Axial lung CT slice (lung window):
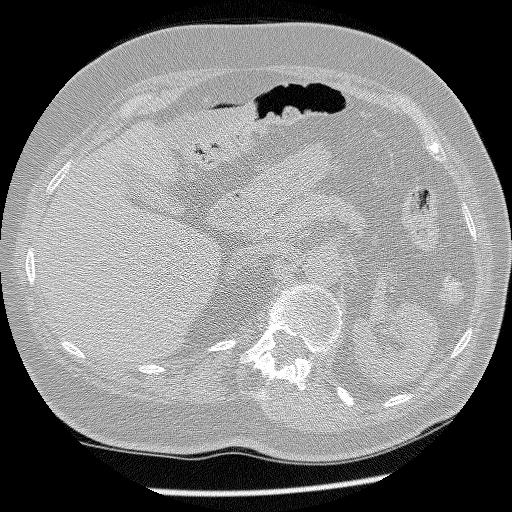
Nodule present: no